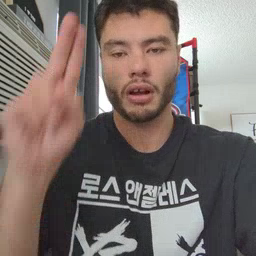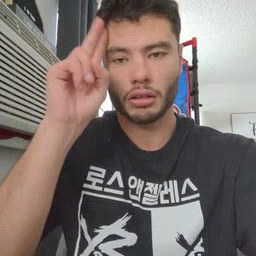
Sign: uncle